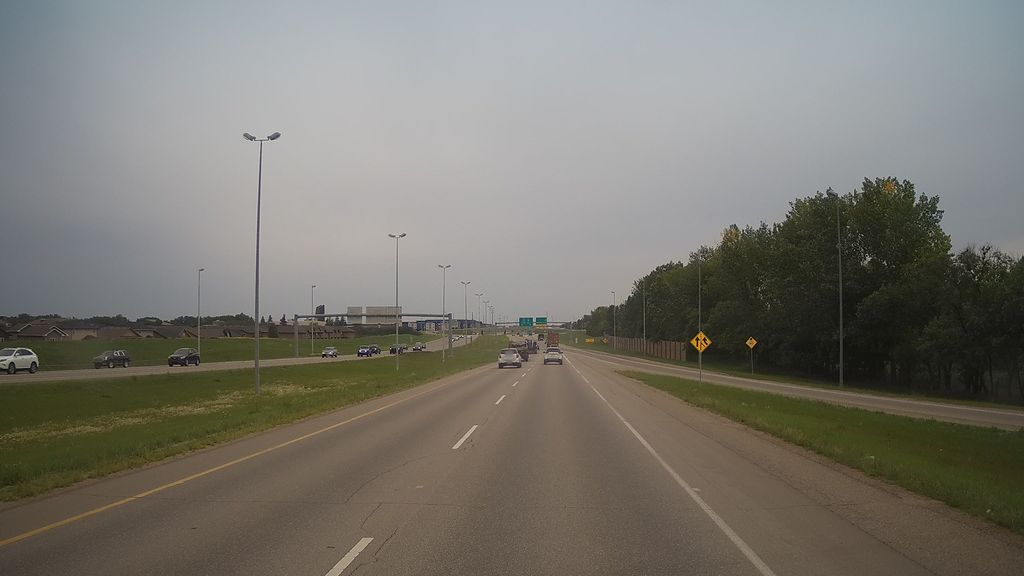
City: saskatoon